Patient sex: M
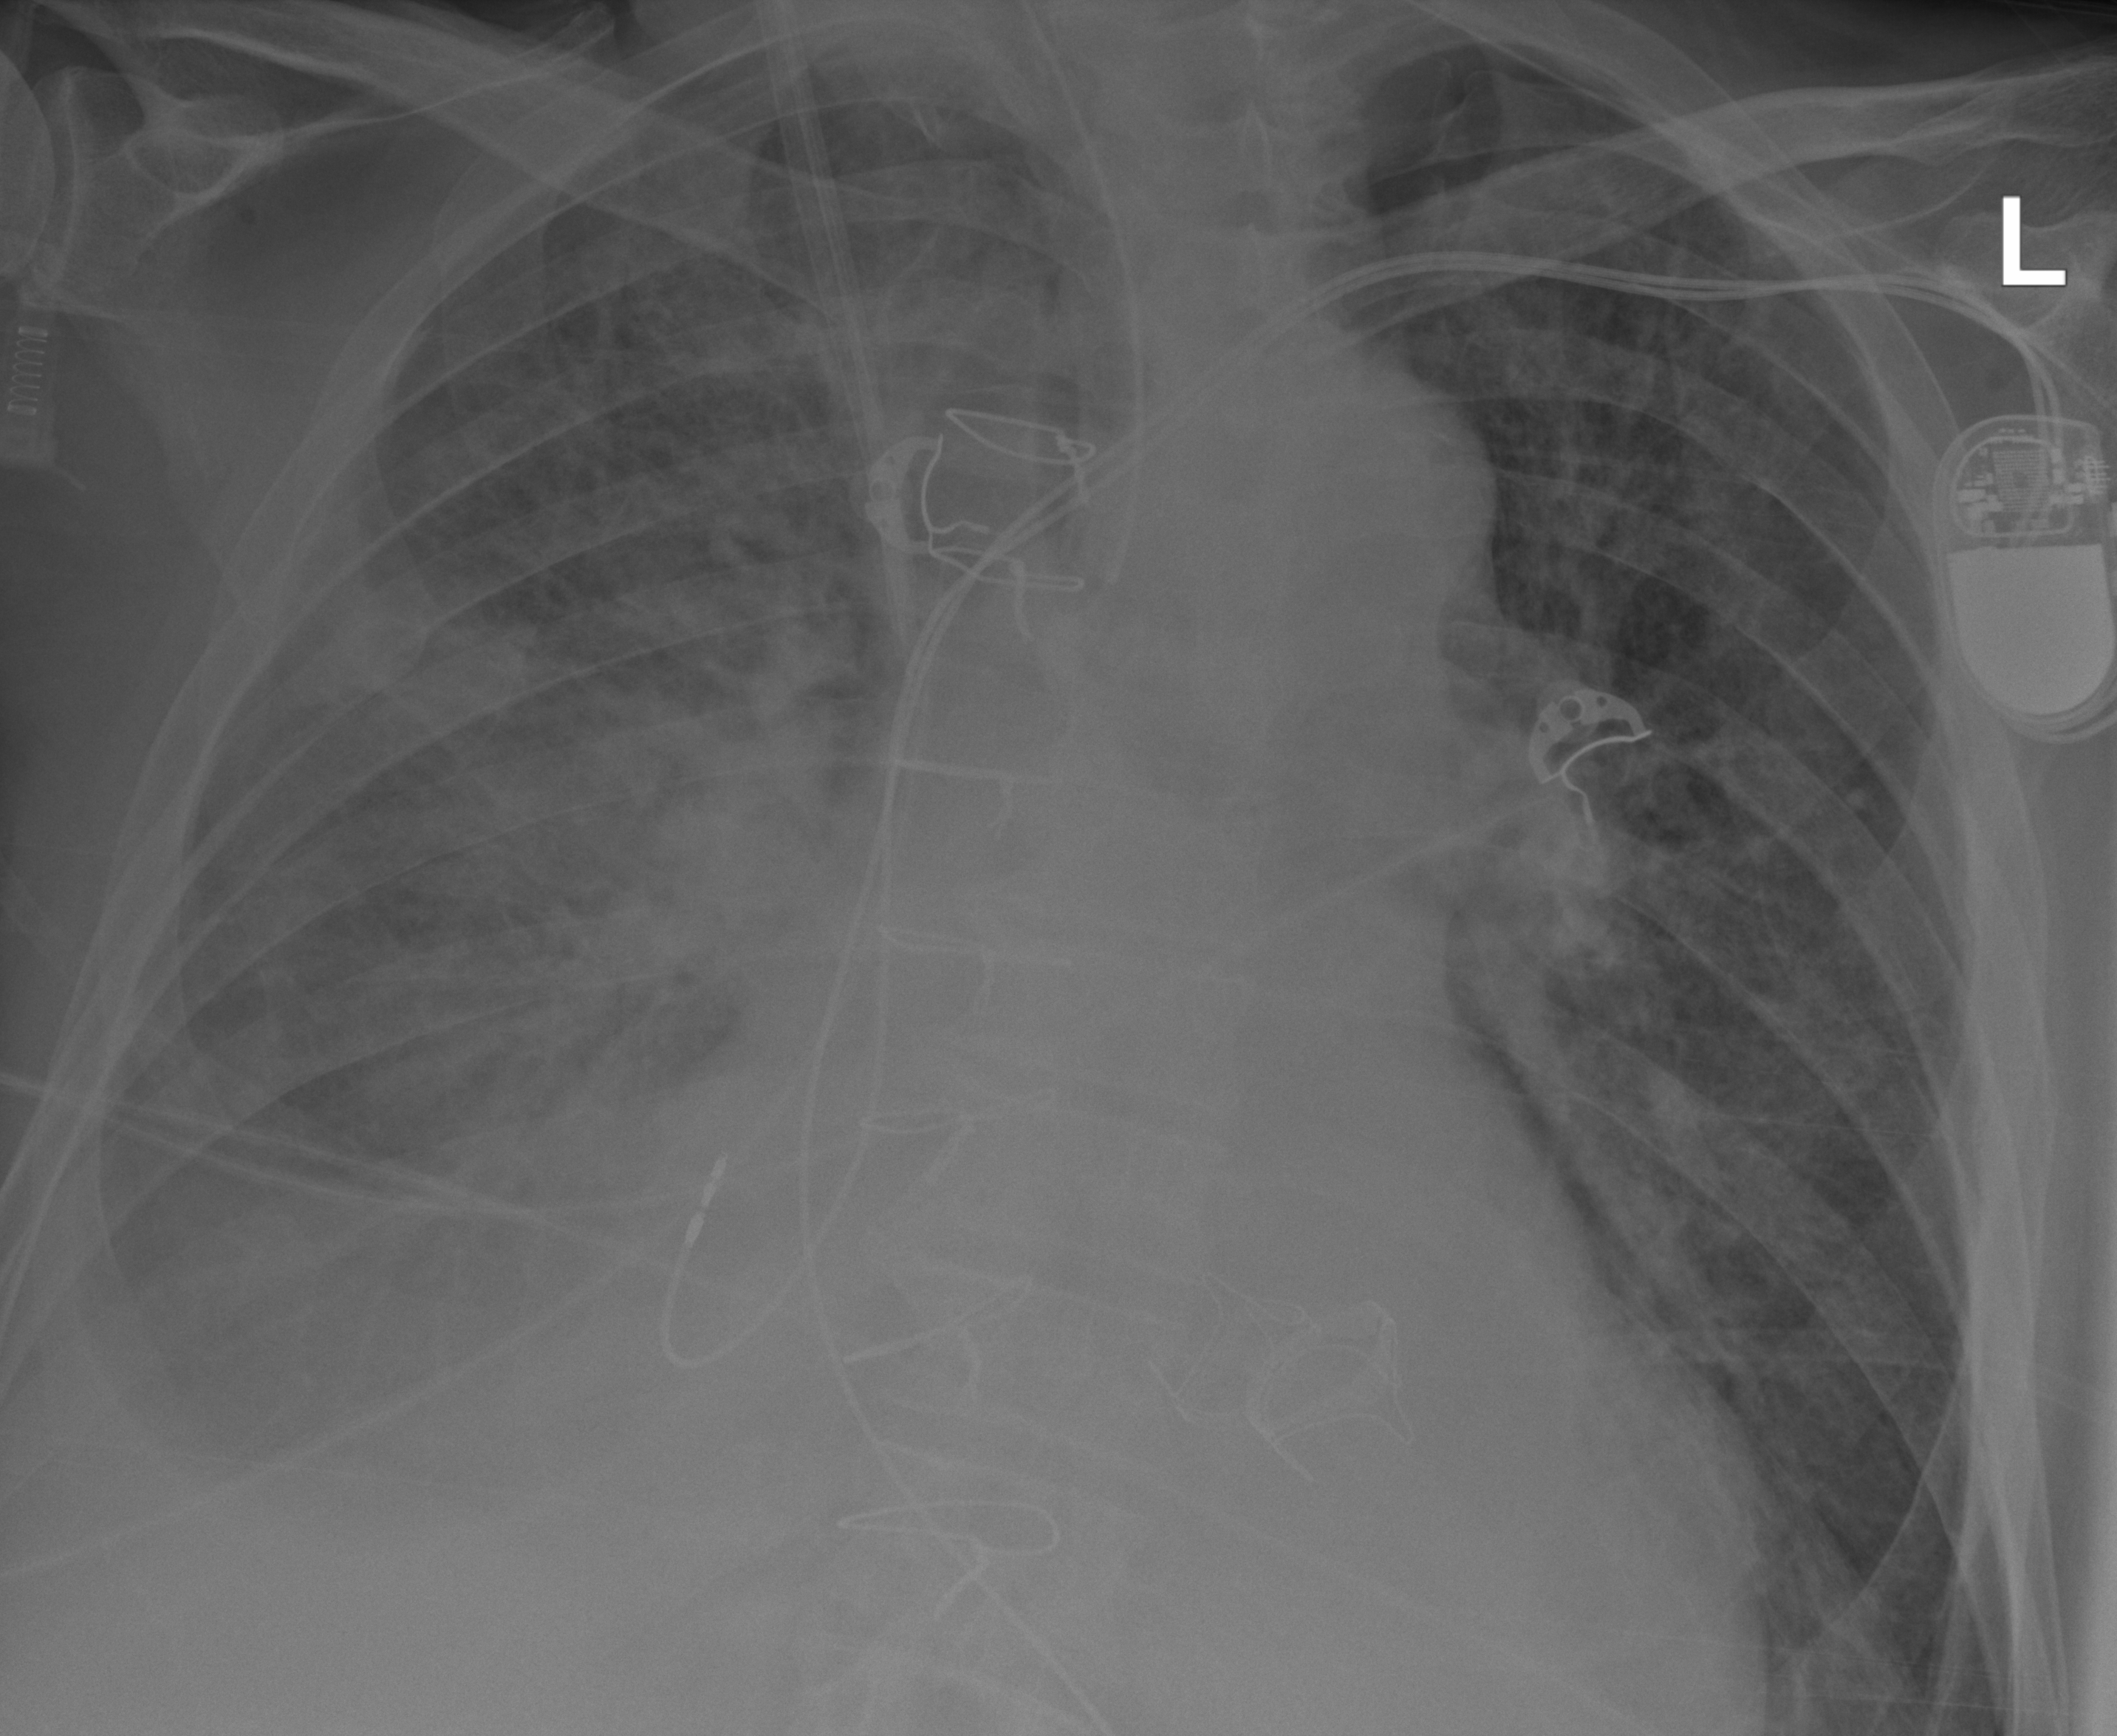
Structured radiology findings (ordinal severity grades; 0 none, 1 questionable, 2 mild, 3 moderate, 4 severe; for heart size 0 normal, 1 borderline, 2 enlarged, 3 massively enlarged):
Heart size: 2
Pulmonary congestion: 2
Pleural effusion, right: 3
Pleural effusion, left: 0
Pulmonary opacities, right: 3
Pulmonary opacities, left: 2
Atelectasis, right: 3
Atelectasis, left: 2